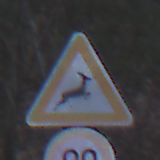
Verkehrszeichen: WildwechselLinks
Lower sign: Geschwindigkeit90
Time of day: MorningAfternoon
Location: Outdoor (Nature)
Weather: Overcast
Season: Winter
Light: Natural